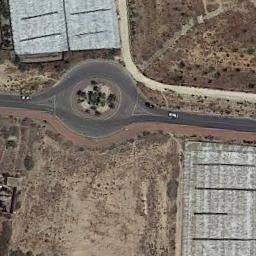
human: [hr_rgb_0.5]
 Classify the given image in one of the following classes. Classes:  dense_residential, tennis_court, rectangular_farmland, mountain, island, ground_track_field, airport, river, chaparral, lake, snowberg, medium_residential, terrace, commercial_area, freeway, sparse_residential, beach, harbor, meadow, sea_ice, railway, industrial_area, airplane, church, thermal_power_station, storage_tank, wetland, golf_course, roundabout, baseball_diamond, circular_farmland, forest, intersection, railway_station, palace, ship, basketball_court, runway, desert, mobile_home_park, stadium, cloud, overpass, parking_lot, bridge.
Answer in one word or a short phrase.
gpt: roundabout